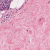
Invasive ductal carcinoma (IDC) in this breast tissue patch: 0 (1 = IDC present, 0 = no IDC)